Question: I read out some of the tutorial for how to integrate the media uploader in wordpress plugins. I do the media uploader based on the tutorial.
<URL>
I do this and it perfectly working. When i tried the same script again for multiple times of media uploader, Here is the fiddle i tried simply changed the id of the particular text field.
<URL>
Still when i click the upload all is to be to done perfect. only thing if i click 'insert into post' it url of the image appear in the second browse field. Here is the screenshot what i face exactly.

When i click the first upload field (uploading process are success) after insert into post that corresponding media url is appear in the second field not in first. I am not sure where is the problem any suggestion would be great.
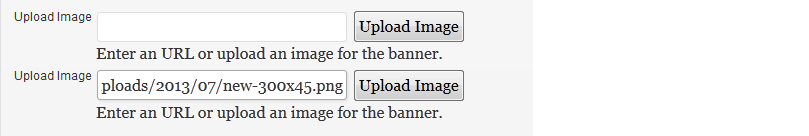
Answer: After too much of hard work and research and some customization I coded below compact few lines of code to use media uploader anywhere in wordpress. Just put code in some function and call that function wherever you want.
The path of uploaded/selected file will be copied to text-box and then you can use it.
'''
// jQuery
wp_enqueue_script('jquery');
// This will enqueue the Media Uploader script
wp_enqueue_media();
?>
<div>
<label for="image_url">Image</label>
<input type="text" name="image_url" id="image_url" class="regular-text">
<input type="button" name="upload-btn" id="upload-btn" class="button-secondary" value="Upload Image">
</div>
<script type="text/javascript">
jQuery(document).ready(function($){
$('#upload-btn').click(function(e) {
e.preventDefault();
var image = wp.media({
title: 'Upload Image',
// mutiple: true if you want to upload multiple files at once
multiple: false
}).open()
.on('select', function(e){
// This will return the selected image from the Media Uploader, the result is an object
var uploaded_image = image.state().get('selection').first();
// We convert uploaded_image to a JSON object to make accessing it easier
// Output to the console uploaded_image
console.log(uploaded_image);
var image_url = uploaded_image.toJSON().url;
// Let's assign the url value to the input field
$('#image_url').val(image_url);
});
});
});
</script>
'''
: Just to add. You may need to add the function wrapper in your plugin/theme file. This is the following:
'''
// UPLOAD ENGINE
function load_wp_media_files() {
wp_enqueue_media();
}
add_action( 'admin_enqueue_scripts', 'load_wp_media_files' );
'''
This will call the relevant JS files and CSS files if WP fails to load the upload manager. This also removes console warnings.